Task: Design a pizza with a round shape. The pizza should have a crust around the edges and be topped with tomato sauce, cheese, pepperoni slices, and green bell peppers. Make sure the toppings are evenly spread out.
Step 255:
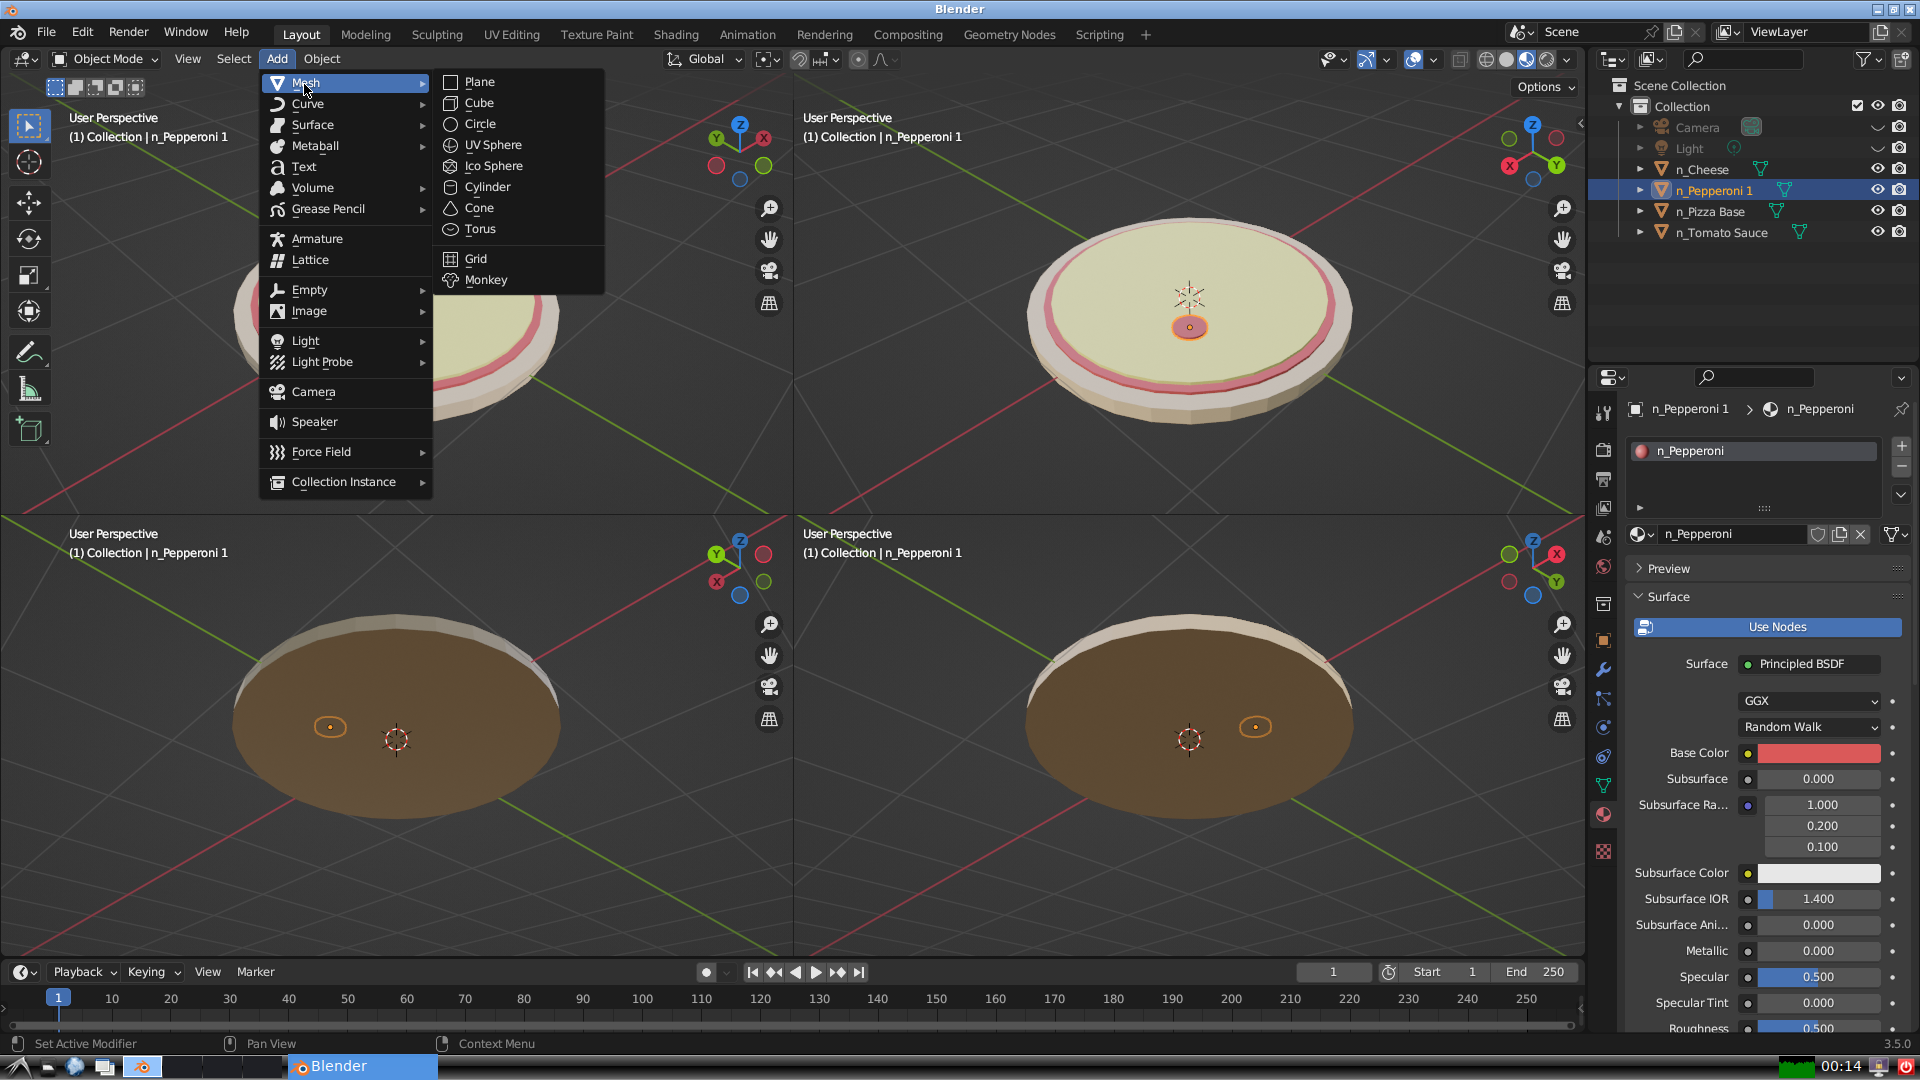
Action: {"mouse_move": [499, 187]}